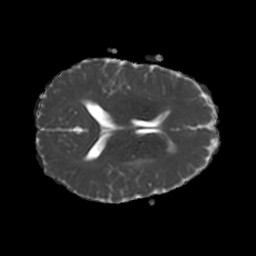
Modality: ADC
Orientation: axial
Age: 38
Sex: female
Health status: ill
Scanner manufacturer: philips
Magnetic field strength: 3 T
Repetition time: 3.8 s
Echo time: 0.09 s